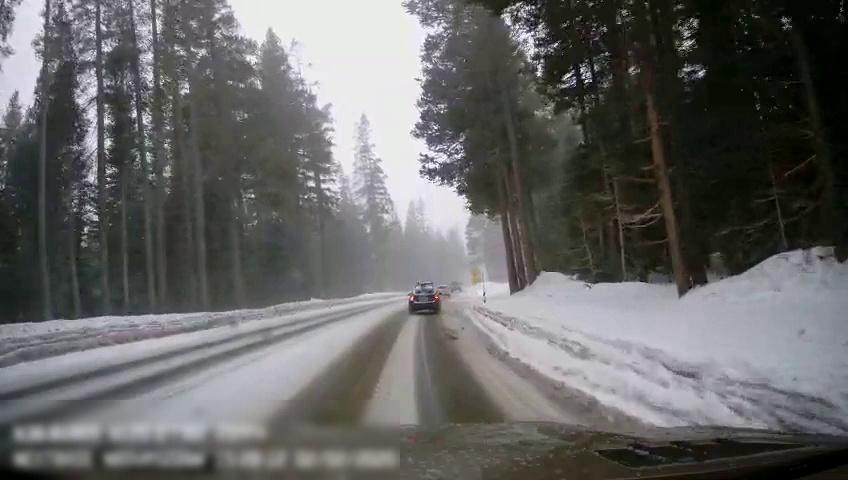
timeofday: Day
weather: Snowy
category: Drivable Space
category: Vehicles | Truck
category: Vehicles | Car
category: Vehicles | SUV